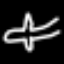
Label: airplane